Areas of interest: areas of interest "Pukou No.4 Middle School"
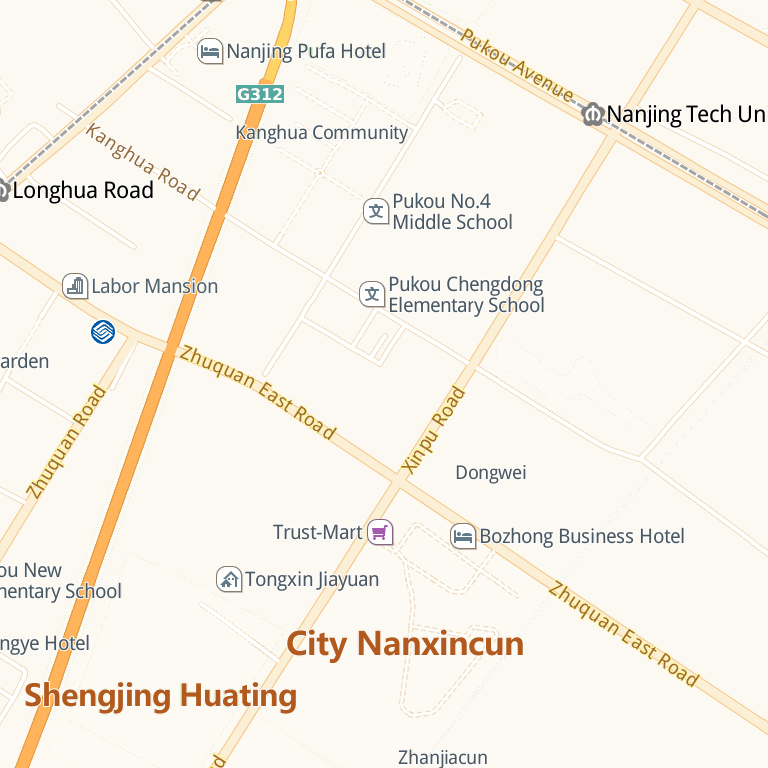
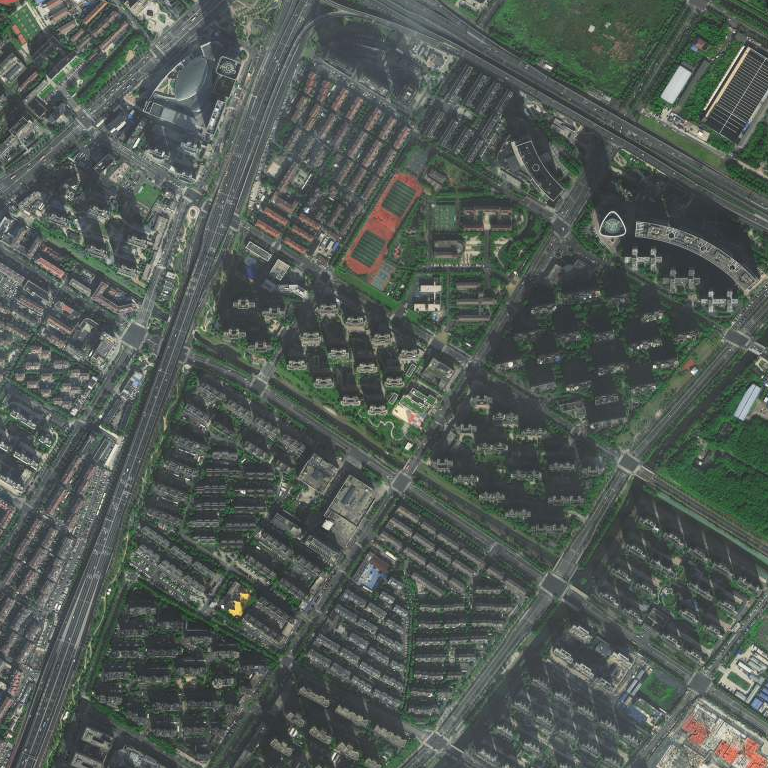